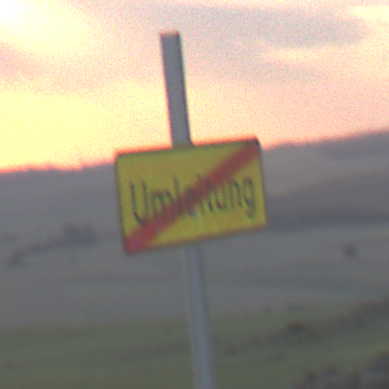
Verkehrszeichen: EndeDerUmleitungsankuendigung
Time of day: SunriseSunset
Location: Outdoor (Nature)
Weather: PartlyCloudy
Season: NotSpecified
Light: Natural